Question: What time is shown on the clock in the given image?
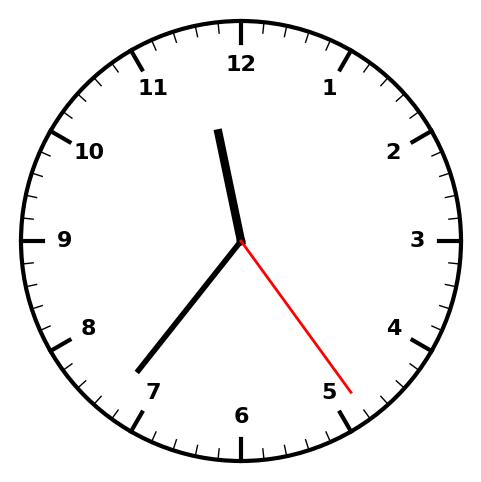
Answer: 11:36:24